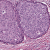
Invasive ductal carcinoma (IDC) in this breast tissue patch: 0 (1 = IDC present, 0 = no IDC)